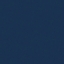
Label: SeaLake